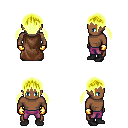
a pixel art fantasy rpg character, male body template, human, dark skin, brown cape, magenta pants, gold twin-tailed hairstyle, gold gloves, black shoes, four views (front, back, left, right), 2x2 character sprite sheet, small pixel art, hard edges, no anti-aliasing